Field crop: tomato
Growth stage: 1
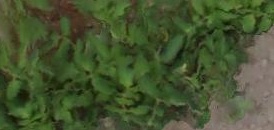
Species: tomato